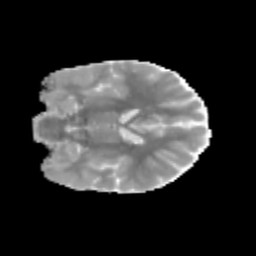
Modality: MD
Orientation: coronal
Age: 9
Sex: male
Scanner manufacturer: siemens
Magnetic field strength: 3 T
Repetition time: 3.8 s
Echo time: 0.07 s